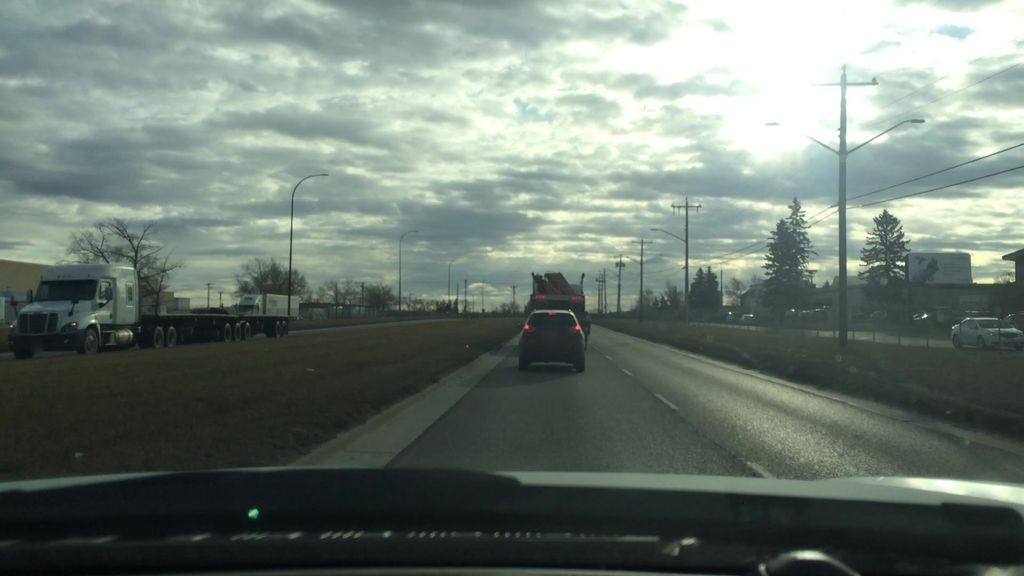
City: calgary